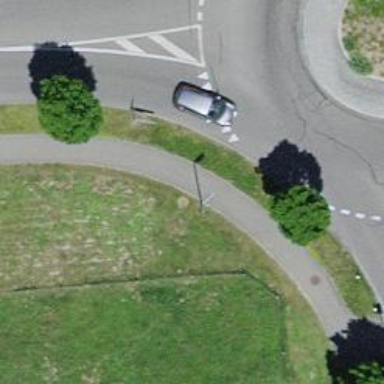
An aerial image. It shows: Asphalt footway.